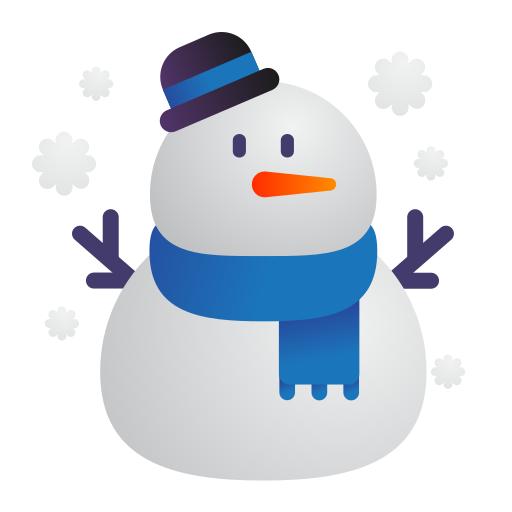
snowman color